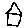
Label: house